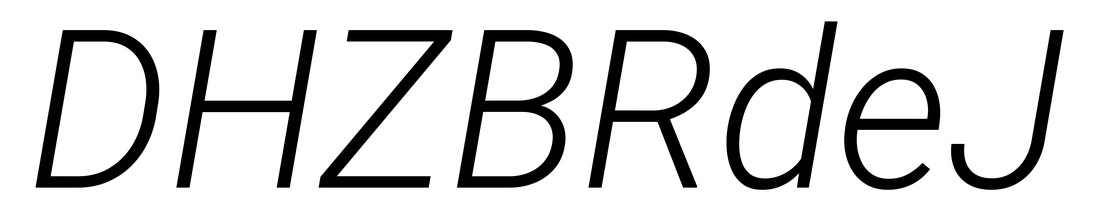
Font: Roboto-Italic_Light_Italic